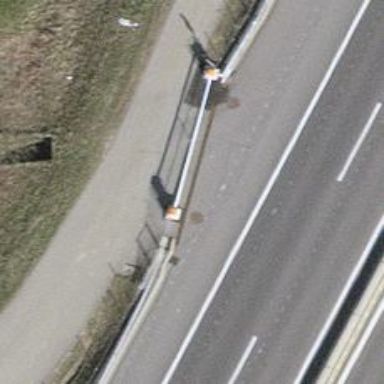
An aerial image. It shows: Lift gate barrier.